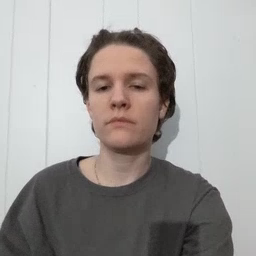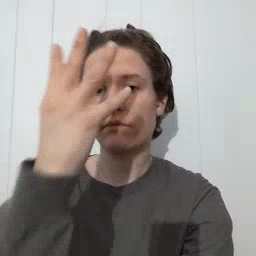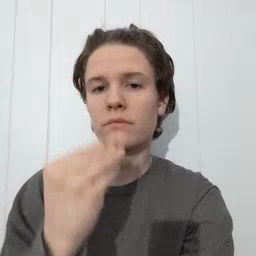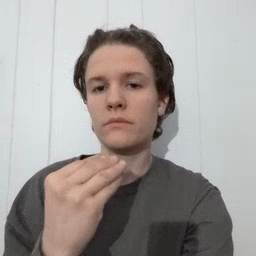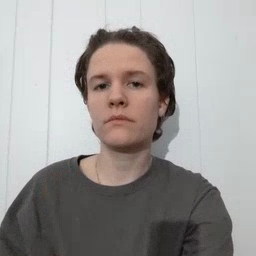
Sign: sleep